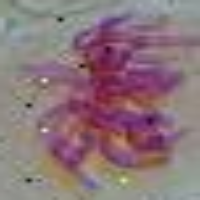
Label: metaphase